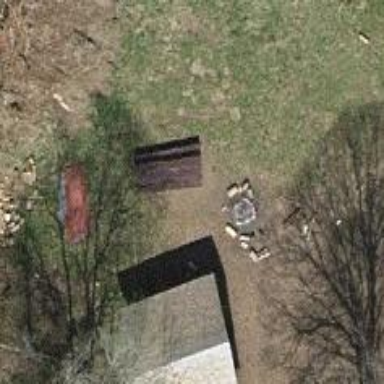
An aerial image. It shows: Picnic table located in leisure land area.